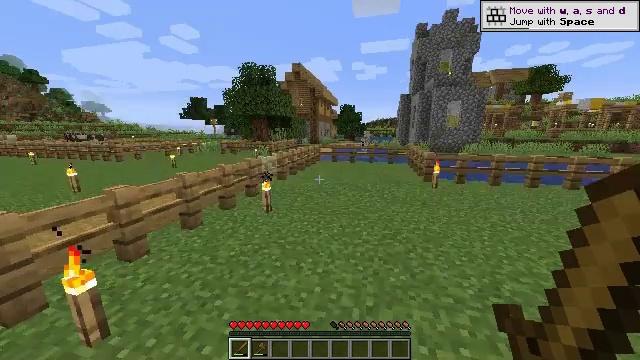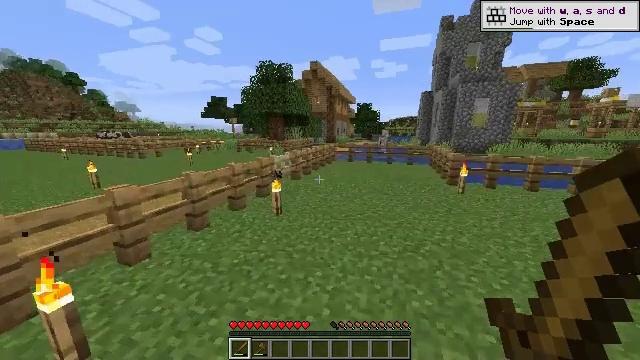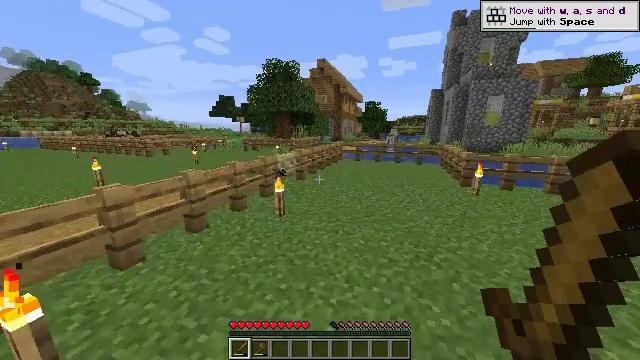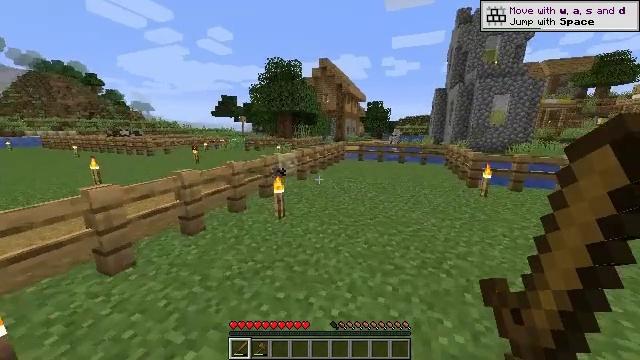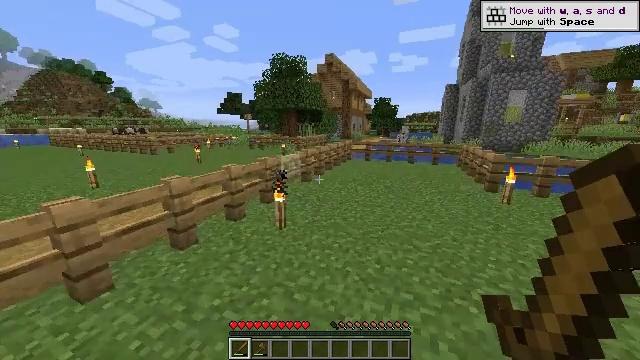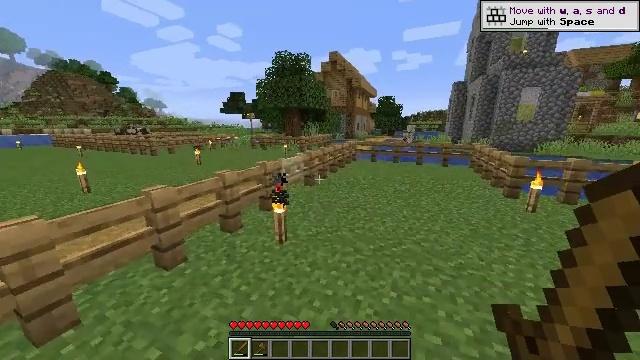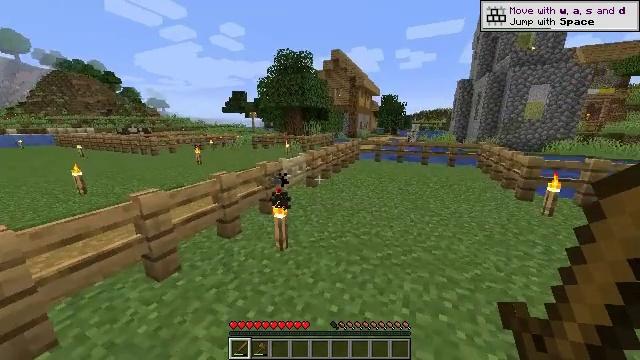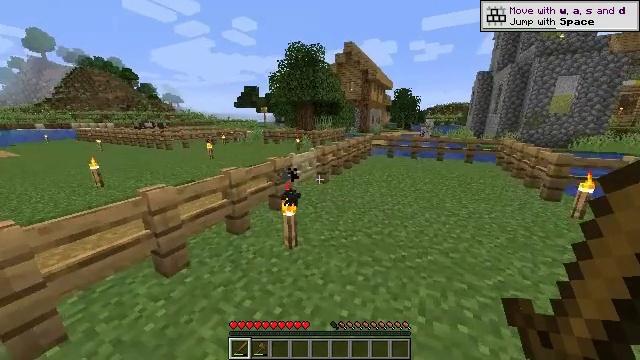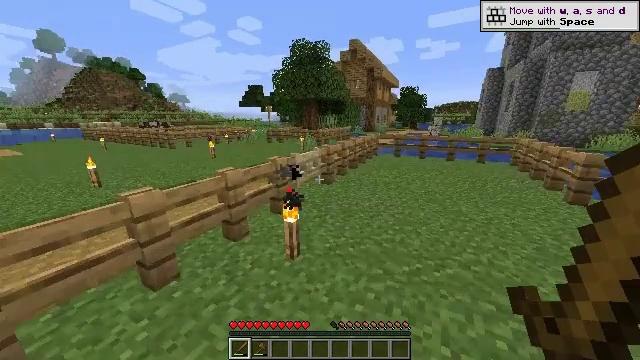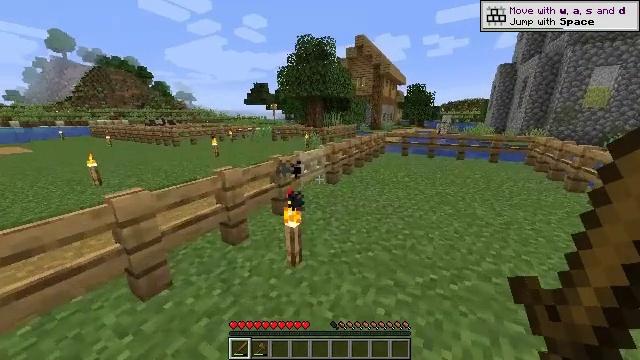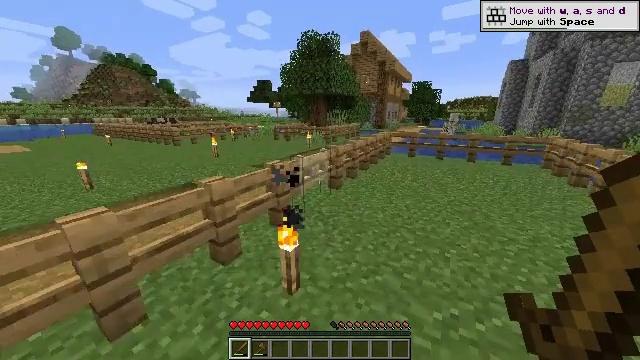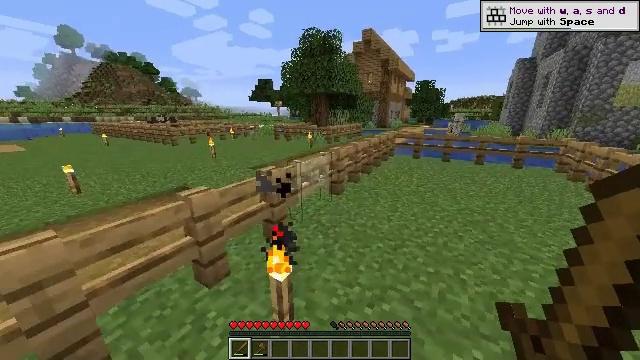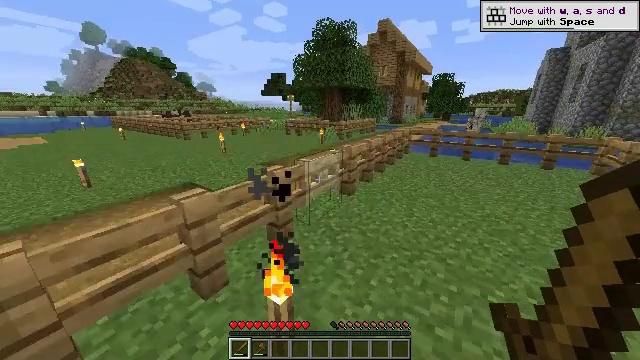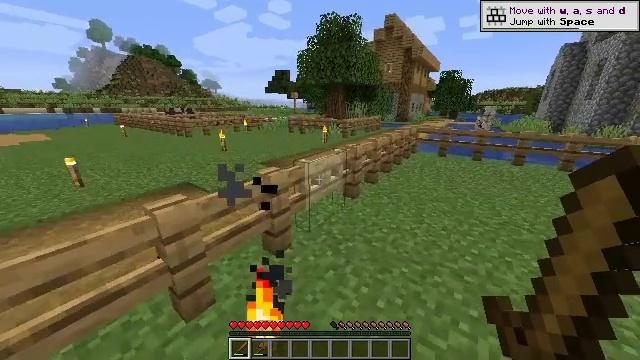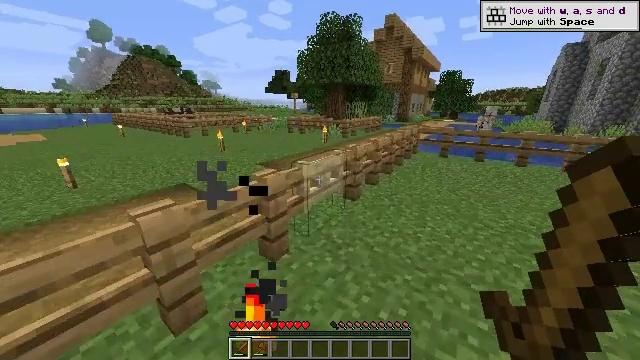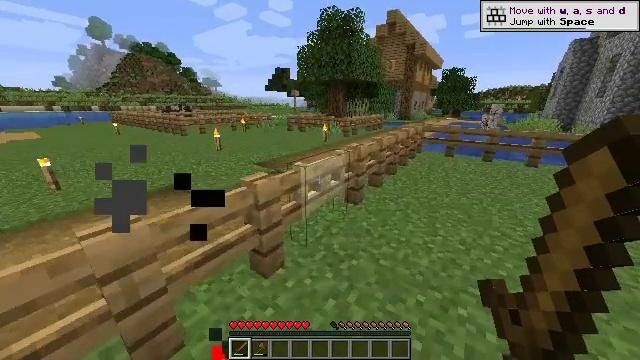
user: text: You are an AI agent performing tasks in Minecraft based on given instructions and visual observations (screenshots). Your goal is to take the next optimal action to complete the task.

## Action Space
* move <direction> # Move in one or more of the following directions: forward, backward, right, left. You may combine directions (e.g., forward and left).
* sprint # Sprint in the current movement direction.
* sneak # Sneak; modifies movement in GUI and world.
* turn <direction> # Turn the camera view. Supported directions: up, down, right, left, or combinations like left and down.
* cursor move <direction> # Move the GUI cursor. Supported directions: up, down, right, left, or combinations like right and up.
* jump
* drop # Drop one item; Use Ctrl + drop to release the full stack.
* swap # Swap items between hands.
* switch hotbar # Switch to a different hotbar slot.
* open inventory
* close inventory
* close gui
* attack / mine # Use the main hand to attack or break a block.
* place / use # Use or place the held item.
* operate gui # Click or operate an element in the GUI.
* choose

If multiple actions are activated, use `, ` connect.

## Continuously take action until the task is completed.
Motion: motion action
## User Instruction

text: Harvest hay blocks from the village.
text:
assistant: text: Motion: move forward, sprint, turn left
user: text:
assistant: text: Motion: move forward, sprint, turn left
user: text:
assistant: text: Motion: move forward, sprint
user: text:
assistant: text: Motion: move forward, sprint, turn left
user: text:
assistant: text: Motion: move forward, sprint
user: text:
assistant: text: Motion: move forward, sprint
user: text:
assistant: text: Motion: move forward, sprint, turn left and down
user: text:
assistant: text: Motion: move forward, sprint, turn left
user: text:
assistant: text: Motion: move forward, sprint, turn left
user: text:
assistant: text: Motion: move forward, sprint
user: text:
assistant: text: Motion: move forward, sprint
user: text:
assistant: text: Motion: move forward, sprint, turn left and down
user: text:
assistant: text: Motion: move forward, sprint, turn left
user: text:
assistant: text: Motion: move forward, sprint
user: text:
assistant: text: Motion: move forward, sprint
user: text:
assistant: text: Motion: move forward, sprint
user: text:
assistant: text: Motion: move forward, sprint, turn down
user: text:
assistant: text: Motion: move forward, sprint, turn down
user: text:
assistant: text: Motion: move forward, sprint, turn left and down
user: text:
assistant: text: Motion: move forward, sprint, turn left and down
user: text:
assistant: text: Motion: sprint
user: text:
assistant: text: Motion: turn left and down
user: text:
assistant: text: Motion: turn left
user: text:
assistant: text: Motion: turn down
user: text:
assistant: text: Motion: turn right and down
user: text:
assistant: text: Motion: turn right and down
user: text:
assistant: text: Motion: turn right and down
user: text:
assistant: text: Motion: no_op
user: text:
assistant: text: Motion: turn right and down
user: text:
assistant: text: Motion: no_op